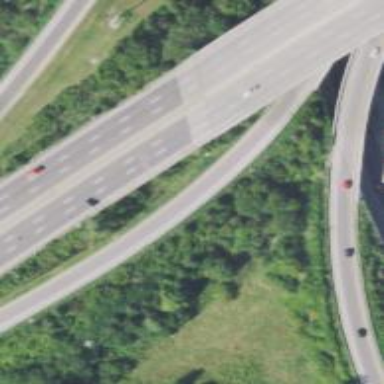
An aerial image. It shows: Motorway link with asphalt surface and embankment.